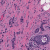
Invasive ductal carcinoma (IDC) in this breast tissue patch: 0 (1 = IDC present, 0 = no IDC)